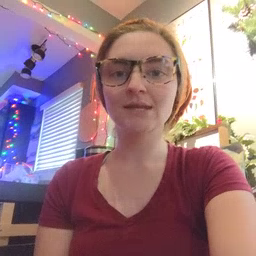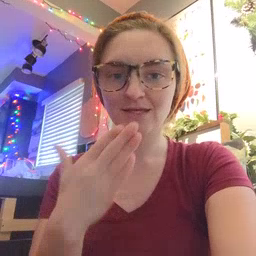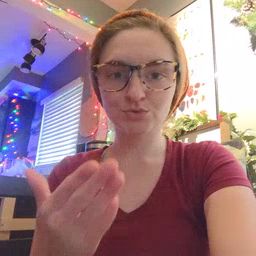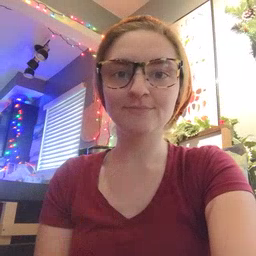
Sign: thankyou